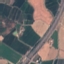
Land use / land cover: Highway